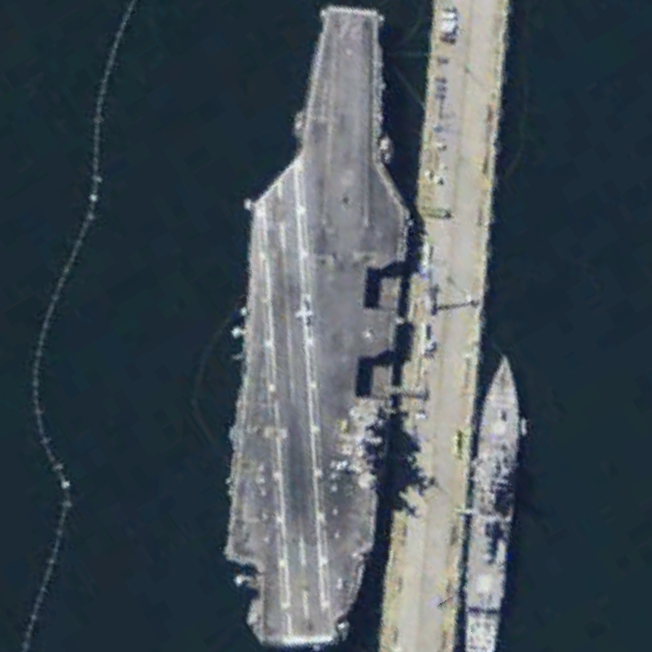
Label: Nimitz-class_aircraft_carrier